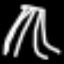
Label: The Eiffel Tower